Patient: sex M, age 46
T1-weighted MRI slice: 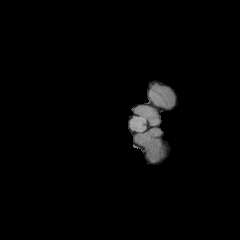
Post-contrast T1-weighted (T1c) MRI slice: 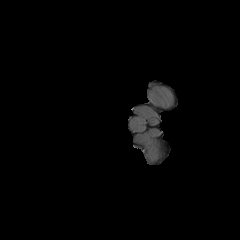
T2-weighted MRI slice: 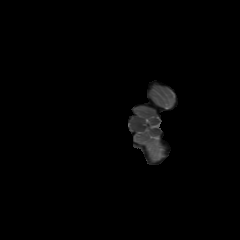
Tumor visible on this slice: no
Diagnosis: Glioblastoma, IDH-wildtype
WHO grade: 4